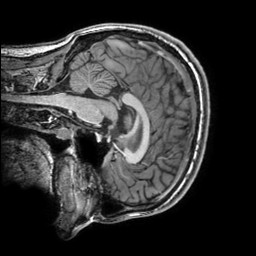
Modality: T1w
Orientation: sagittal
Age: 18
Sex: male
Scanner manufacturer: ge
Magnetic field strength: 3 T
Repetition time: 0.008776 s
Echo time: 0.003812 s